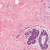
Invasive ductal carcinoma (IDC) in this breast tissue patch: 0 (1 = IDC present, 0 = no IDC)